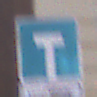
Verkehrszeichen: Sackgasse
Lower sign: HinweisGeaenderteVorfahrtVerkehrsfuehrungVerkehrsregelung3
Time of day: MorningAfternoon
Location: Outdoor (Urban)
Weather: PartlyCloudy
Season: NotSpecified
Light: Natural